Question: I'm working on a Titanium based iOS application.
In which I need to implement the password reset functionality within my app.

I found this 'requestResetPassword' method for doing this:
'''
Cloud.Users.requestResetPassword({
email: 'me@mycompany.com'
}, function (e) {
if (e.success) {
alert('Success: Reset Request Sent');
} else {
alert('Error:\n' +
((e.error && e.message) || JSON.stringify(e)));
}
});
'''
From docs it says that, it'll send a reset password option to user's mail account. But I don't want that. I need to reset password within my application.
Also I can't remove the current user and create a new account for the same user with new password because there is a lot of custom data saved for each particular user. So that's not a good solution.
Also I found the 'update' function, but I don't know how to use it for updating the password field in cloud, because it is not a custom field.
'''
Cloud.Users.update({
email: 'me@mycompany.com',
first_name: 'm',
last_name: 'e',
}, function (e) {
if (e.success) {
var user = e.users[0];
alert('Success:\n' +
'id: ' + user.id + '\n' +
'first name: ' + user.first_name + '\n' +
'last name: ' + user.last_name);
} else {
alert('Error:\n' +
((e.error && e.message) || JSON.stringify(e)));
}
});
'''
Is there anyway to do this from my application ? How can I update user's password field within my application ?
Referred docs:
1. Titanium.Cloud.Users-module
2. Titanium.Cloud.Users
Please help, thanks in advance.
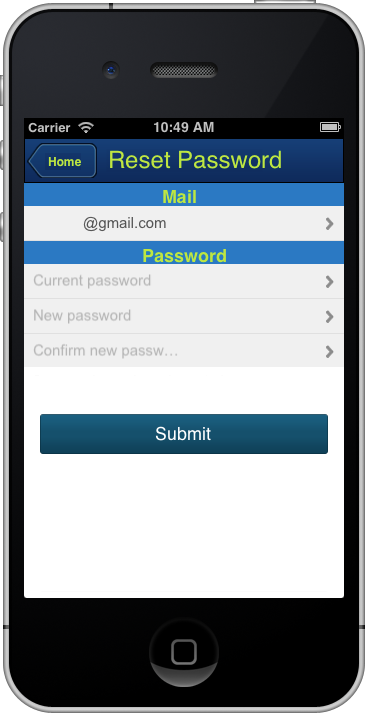
Answer: Use "update". Specify the password properties like you do in your create call:
'''
{
password: 'cheese',
password_confirmation: 'cheese',
email: 'codfish@joe.com'
}
'''
<URL>